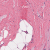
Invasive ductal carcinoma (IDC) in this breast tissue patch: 0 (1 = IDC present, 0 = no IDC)